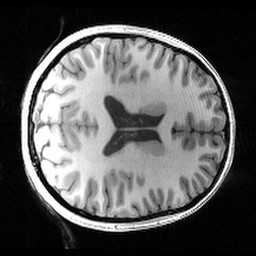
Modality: T1w
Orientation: axial
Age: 19
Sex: female